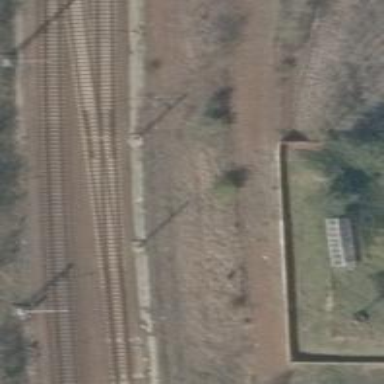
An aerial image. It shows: Abandoned railway yard is depicted.